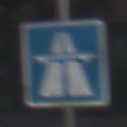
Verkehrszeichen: Autobahn
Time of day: MorningAfternoon
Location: Outdoor (Suburban)
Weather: PartlyCloudy
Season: NotSpecified
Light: Natural